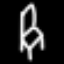
Label: chair